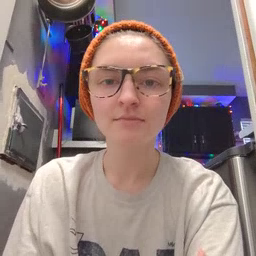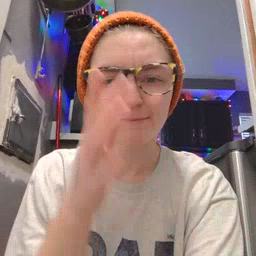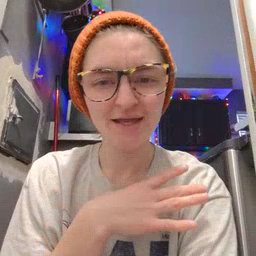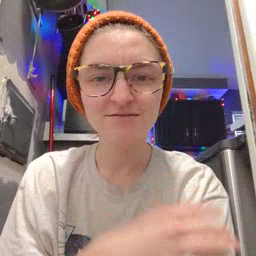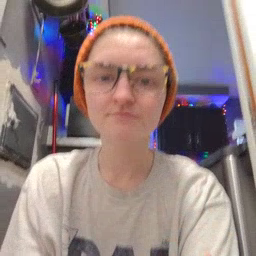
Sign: man